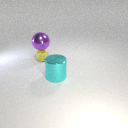
small yellow rubber sphere below large purple metal sphere